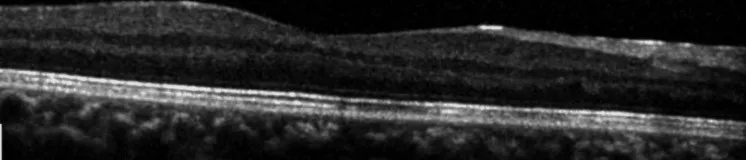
The patient's OCT of the right eye macula at one month. Optical coherence tomography (OCT) of the right eye macula displaying resolution of photoreceptor disruption and retinal edema within the retinal nerve layer.
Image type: ophthalmic_imaging (oct)